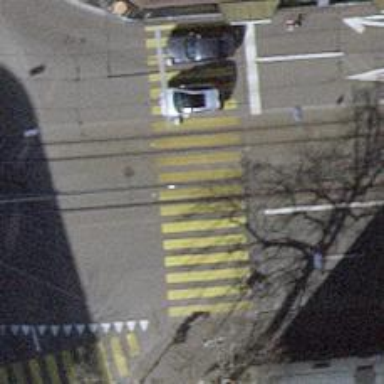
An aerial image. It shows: Tram crossing on the railway.